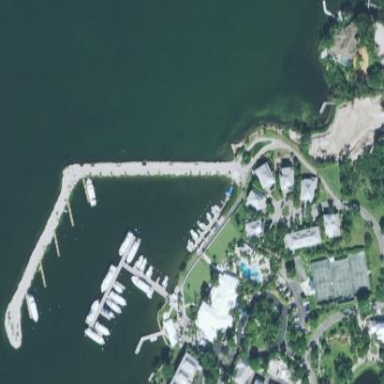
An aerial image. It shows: Marina on leisure land.